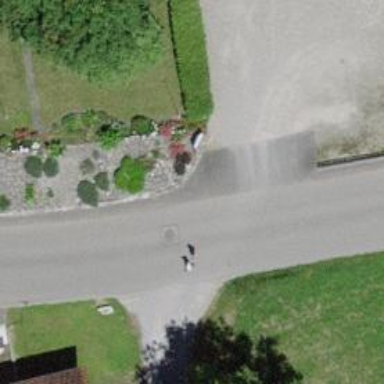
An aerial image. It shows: Asphalt road in residential area.